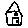
Label: house